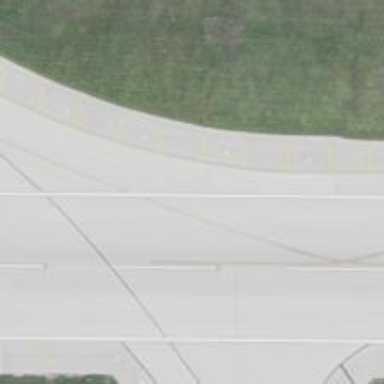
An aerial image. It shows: Image of taxiway at airport.